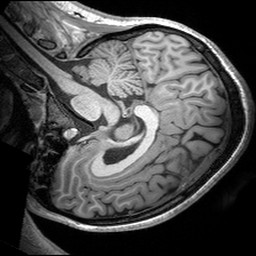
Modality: T1w
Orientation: sagittal
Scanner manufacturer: siemens
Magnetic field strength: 3 T
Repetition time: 2.53 s
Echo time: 0.00299 s